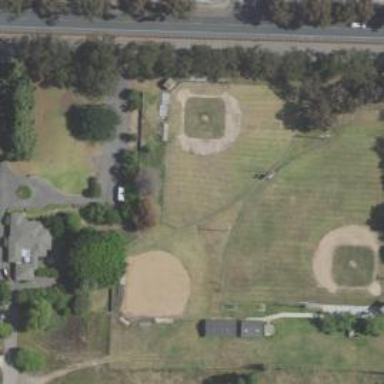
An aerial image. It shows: Baseball pitch for leisure and sports activities.